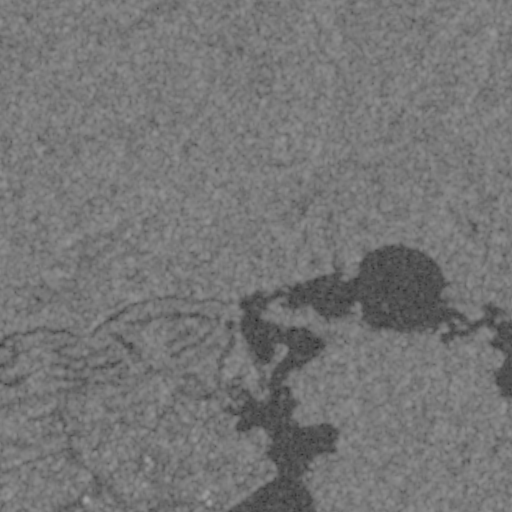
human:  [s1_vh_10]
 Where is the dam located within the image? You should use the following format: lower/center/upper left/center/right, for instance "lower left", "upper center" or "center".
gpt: The dam is located in the center of the image.
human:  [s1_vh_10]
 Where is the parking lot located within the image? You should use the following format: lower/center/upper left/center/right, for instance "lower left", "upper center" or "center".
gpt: The parking lot is located in the center of the image.
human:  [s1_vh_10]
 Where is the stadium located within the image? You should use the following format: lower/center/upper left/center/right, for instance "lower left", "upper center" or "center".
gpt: The stadium is located in the lower left of the image.
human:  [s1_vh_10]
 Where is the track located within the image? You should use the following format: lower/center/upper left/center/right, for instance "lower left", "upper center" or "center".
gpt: The track is located in the lower left of the image.
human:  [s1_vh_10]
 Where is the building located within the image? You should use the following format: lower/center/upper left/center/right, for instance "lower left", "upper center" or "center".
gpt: The building is located in the lower left of the image.
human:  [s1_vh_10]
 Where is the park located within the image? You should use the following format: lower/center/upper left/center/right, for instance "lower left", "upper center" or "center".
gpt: There is no park in the image.

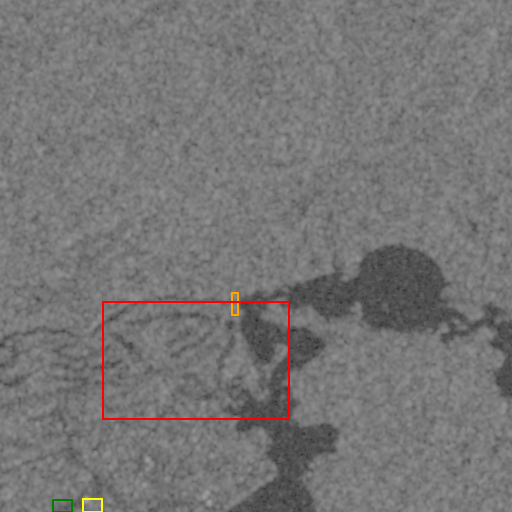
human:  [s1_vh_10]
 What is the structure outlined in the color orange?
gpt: The structure outlined in orange is a dam.
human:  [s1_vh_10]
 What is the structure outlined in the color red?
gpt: The structure outlined in red is a park.
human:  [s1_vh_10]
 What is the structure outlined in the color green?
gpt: The structure outlined in green is a track.
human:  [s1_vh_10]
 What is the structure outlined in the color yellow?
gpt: The structure outlined in yellow is a building.
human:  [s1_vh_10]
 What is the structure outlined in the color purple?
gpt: There is no purple outline.